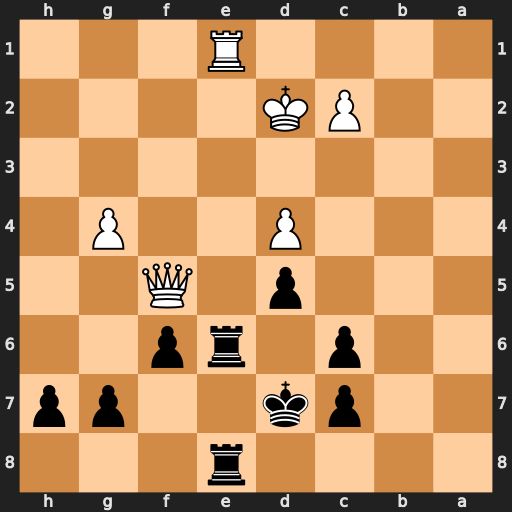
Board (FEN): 4r3/2pk2pp/2p1rp2/3p1Q2/3P2P1/8/2PK4/4R3
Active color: b
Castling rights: -
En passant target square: -
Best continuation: g6 Qf3 Rxe1